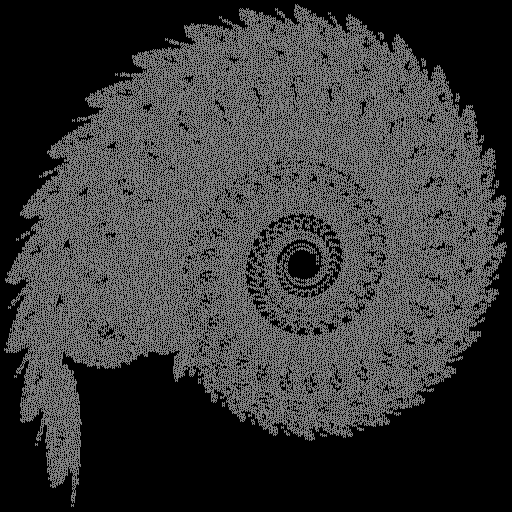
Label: ammonite